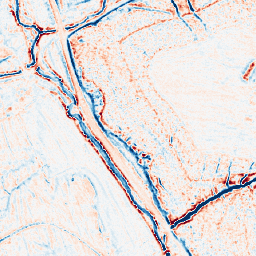
Category: edge_preserving
Decomposition family: bilateral
Decomposition parameters: d: 9
sigma_color: 25
sigma_space: 50
Upsampling method: area
Upsampling parameters: scale: 2
Upsampling scale: 2